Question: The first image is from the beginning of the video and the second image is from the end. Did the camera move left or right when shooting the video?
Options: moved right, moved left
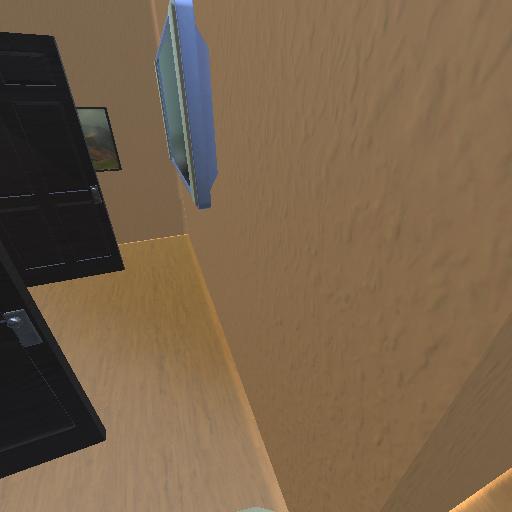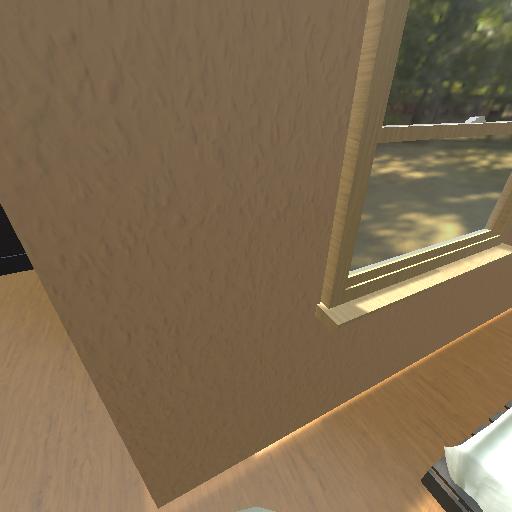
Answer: moved right